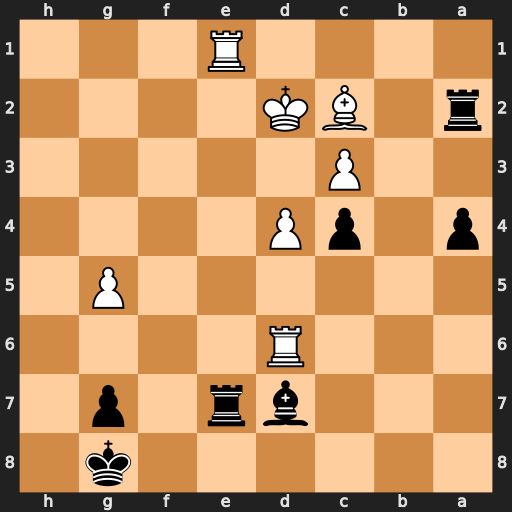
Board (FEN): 6k1/3br1p1/3R4/6P1/p1pP4/2P5/r1BK4/4R3
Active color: b
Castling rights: -
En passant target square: -
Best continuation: Rxe1 Kxe1 Rxc2